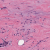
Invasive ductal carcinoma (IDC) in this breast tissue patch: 0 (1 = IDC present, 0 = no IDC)